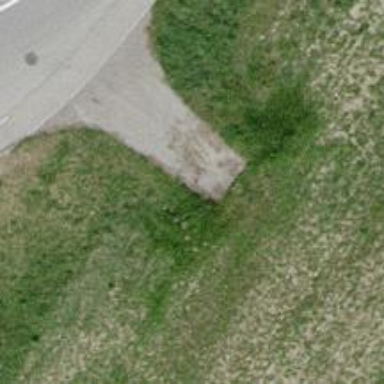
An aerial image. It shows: Well-maintained track road of grade 1.